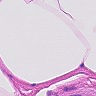
Metastatic tissue present: no